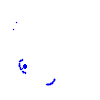
Particle: kaon